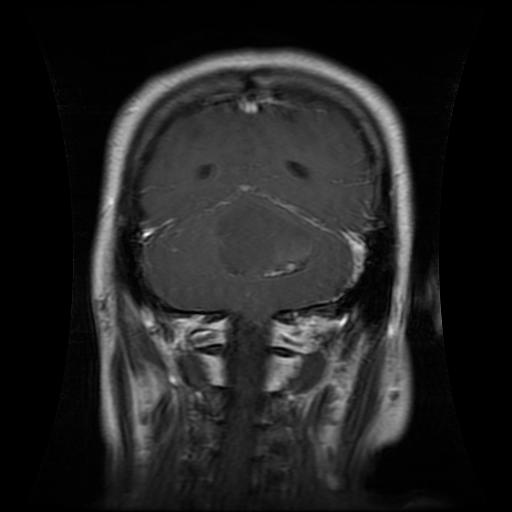
Label: glioma